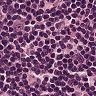
Metastatic tissue present: no